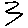
Label: zigzag